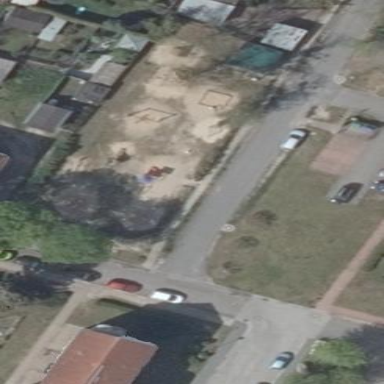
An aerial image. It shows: Playground area for leisure land.